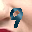
Label: 9